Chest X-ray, PA view. Patient: 45 years old, sex F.
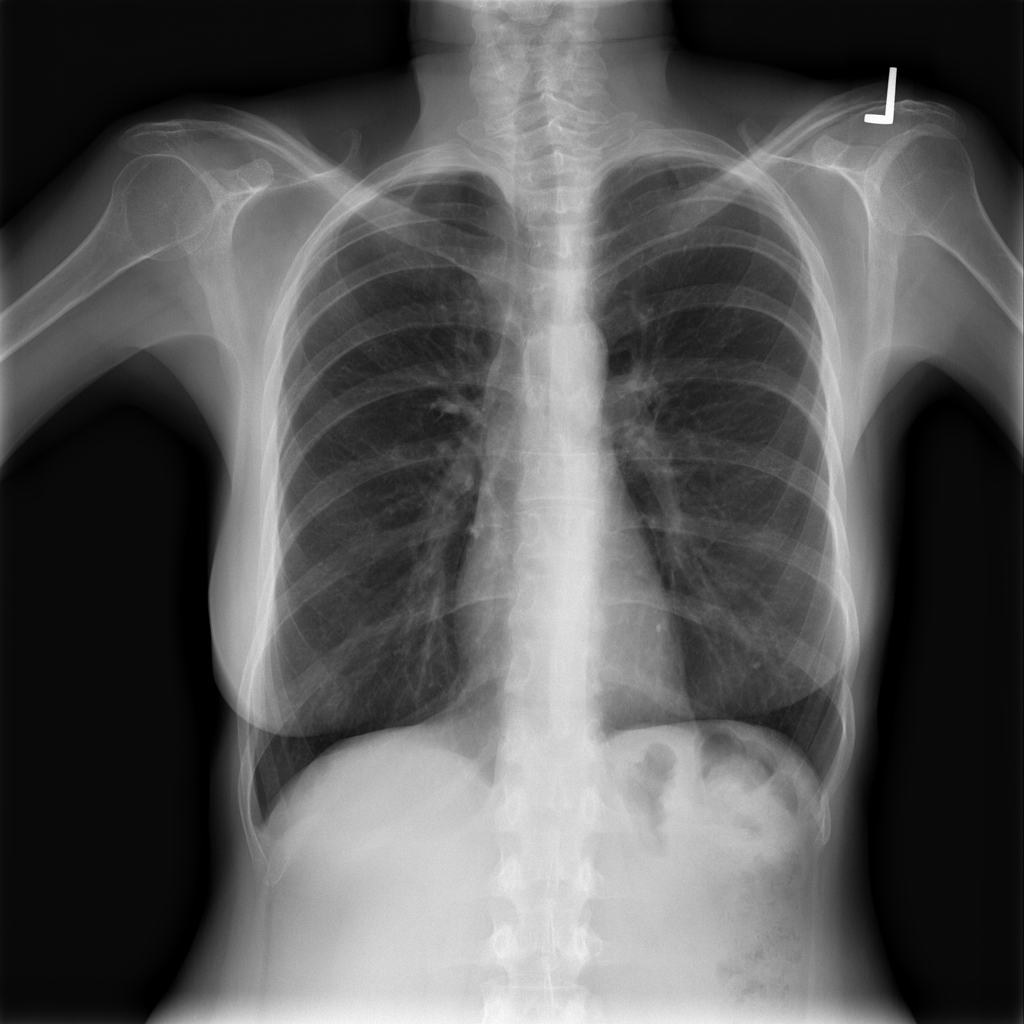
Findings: No Finding